Aerial crown-view tile of a tropical tree (Barro Colorado Island, Panama), acquired 20241014:
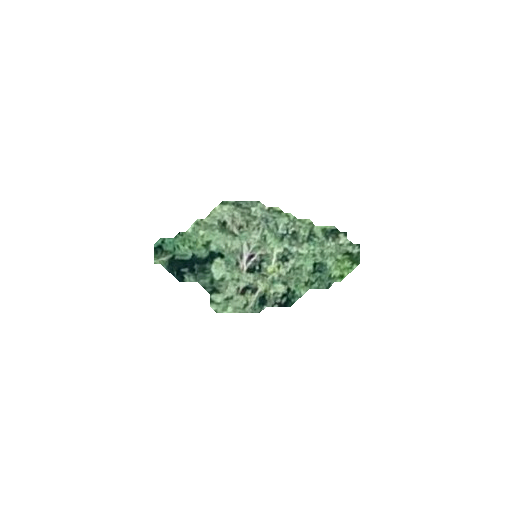
Species: Apeiba membranacea
GBIF accepted scientific name: Apeiba membranacea
Crown area: 23.175 m²